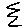
Label: zigzag